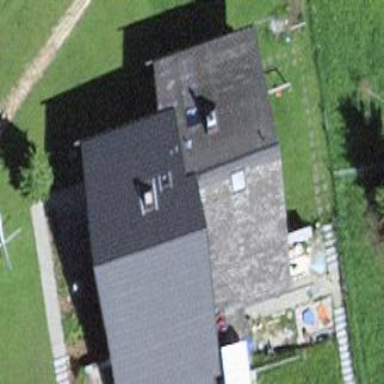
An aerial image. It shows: Simple house.